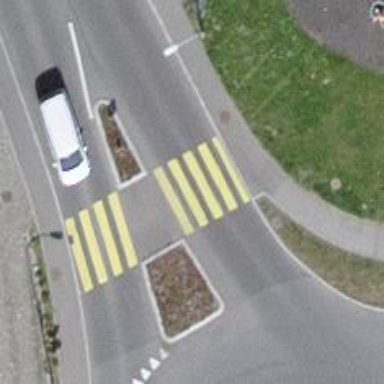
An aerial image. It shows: Zebra crossing on footway.